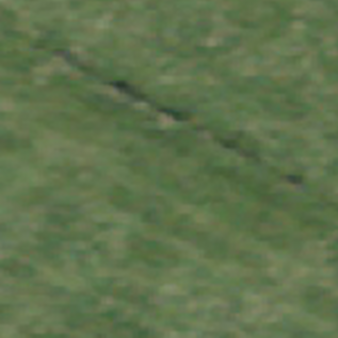
Label: other